Field crop: maize
Growth stage: 2
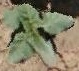
Species: datura